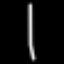
Label: line